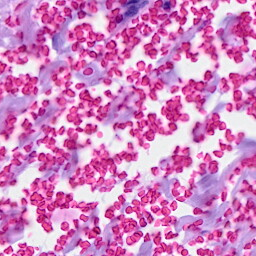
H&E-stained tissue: Breast